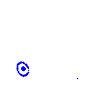
Particle: pion